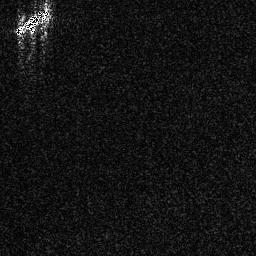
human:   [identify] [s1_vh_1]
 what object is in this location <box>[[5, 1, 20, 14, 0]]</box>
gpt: <ref>1 medium ship at the top left</ref>